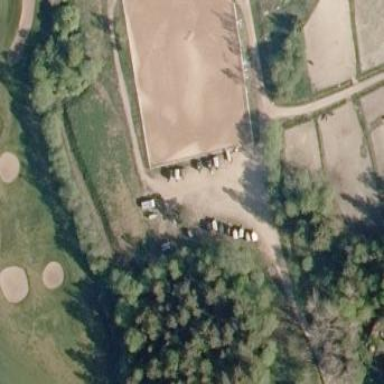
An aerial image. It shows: Equestrian pitch for leisure land sports.